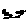
Label: zigzag